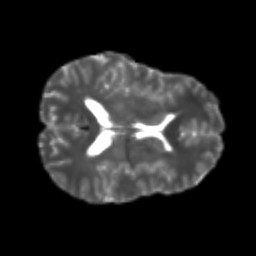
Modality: T2w
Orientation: axial
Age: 22
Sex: female
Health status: healthy
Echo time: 0.074 s